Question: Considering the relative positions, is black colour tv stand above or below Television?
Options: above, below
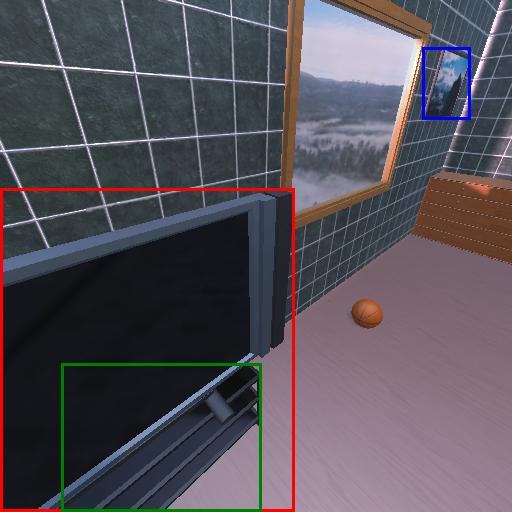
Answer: above